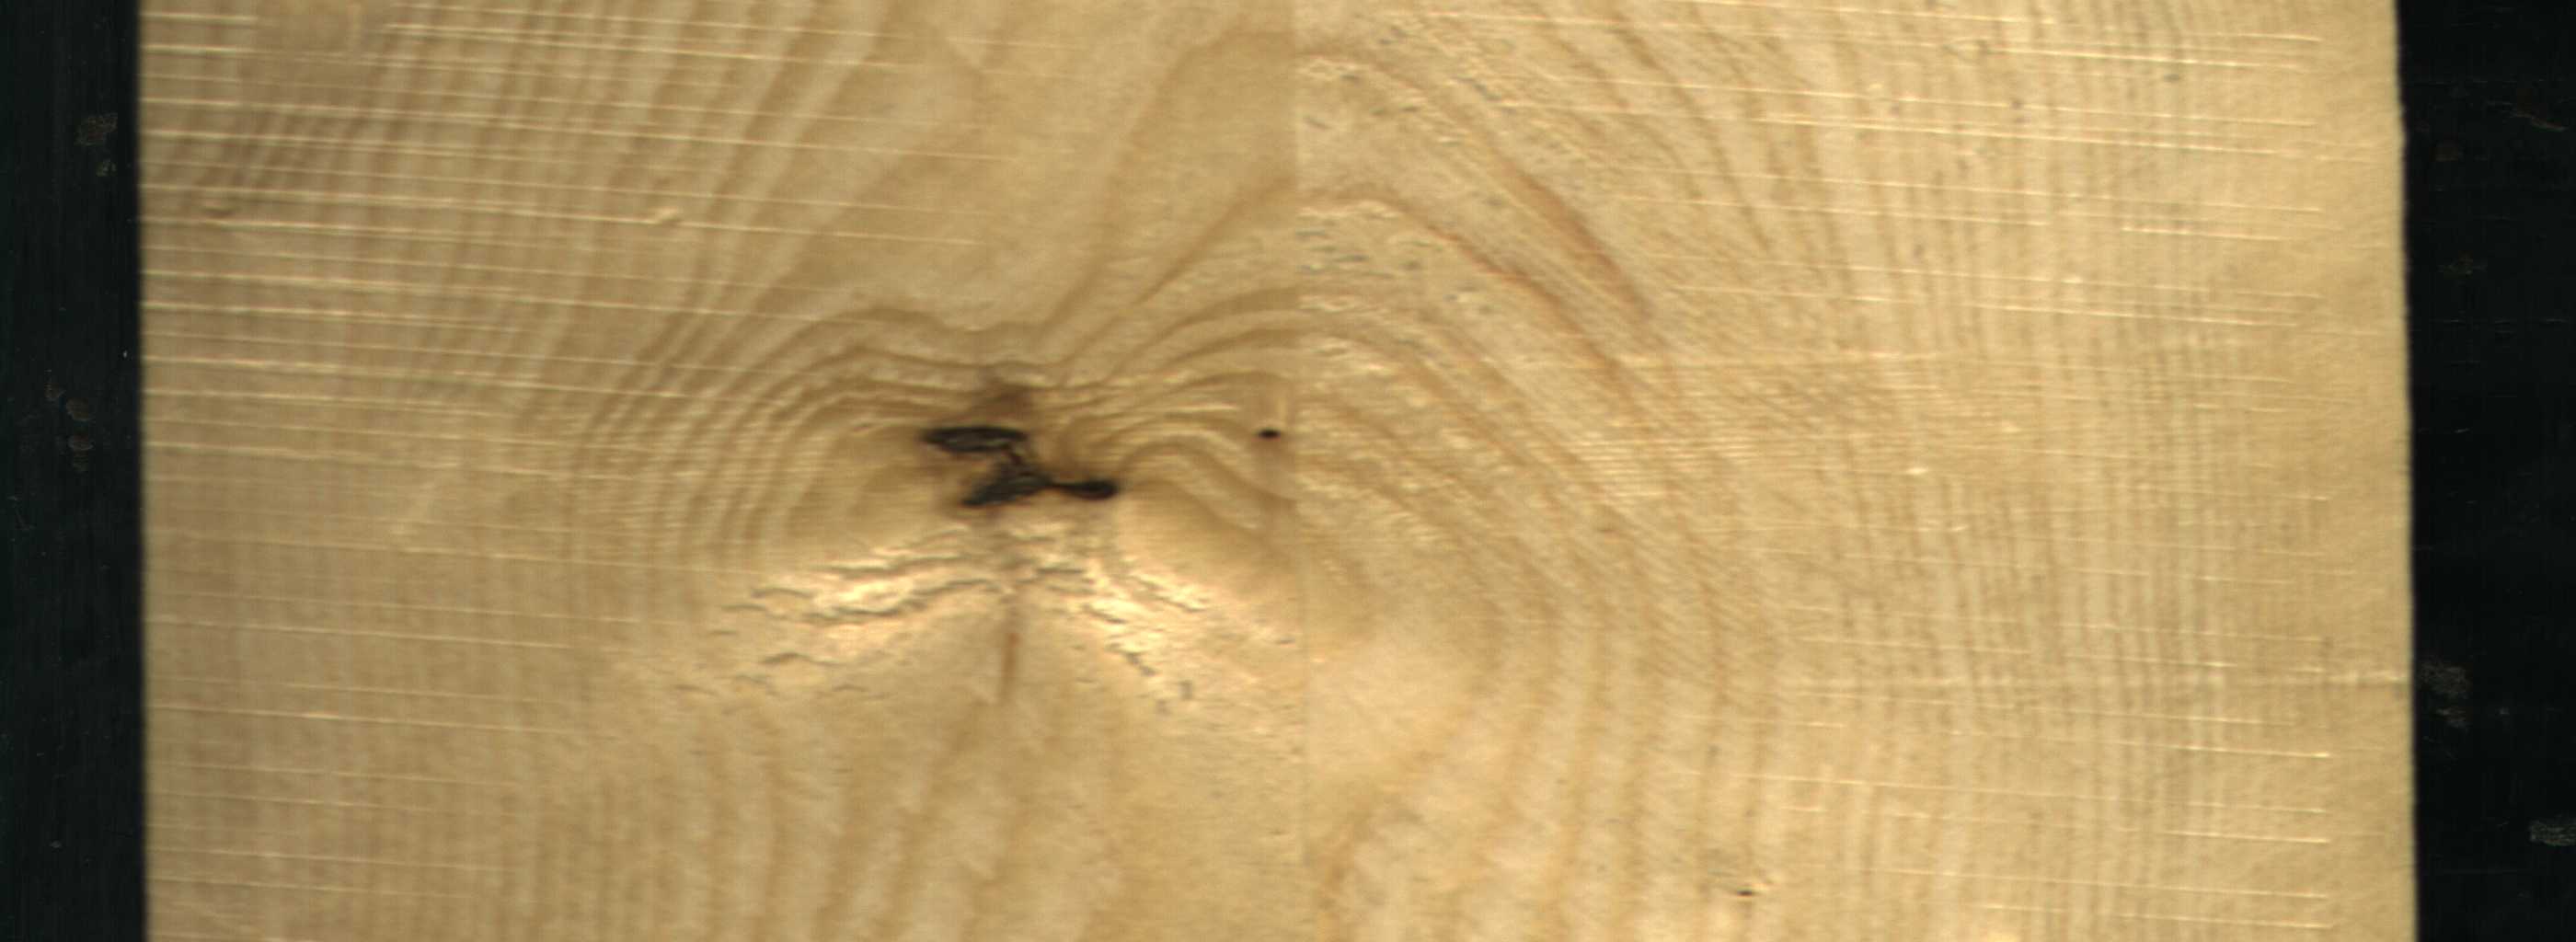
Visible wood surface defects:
Dead_Knot
Dead_Knot